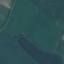
Label: AnnualCrop